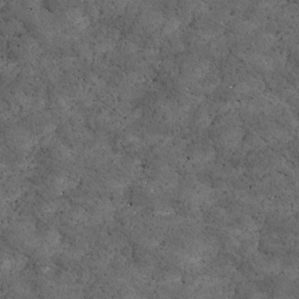
Label: non_frost